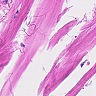
Metastatic tissue present: no